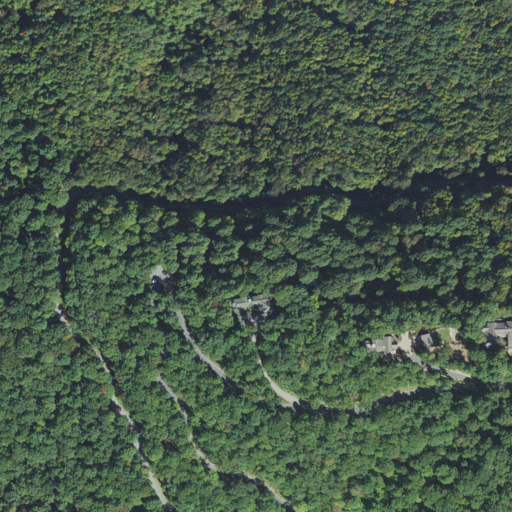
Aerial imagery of ridge(s) in North Carolina named Boar Ridge containing deciduous forest, open development, and mixed forest